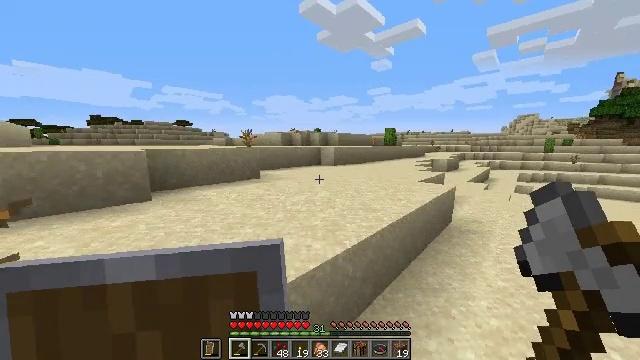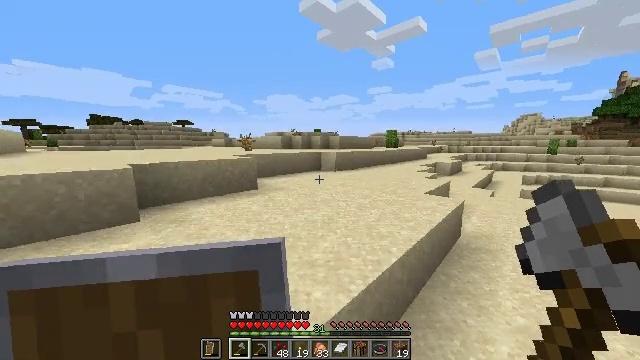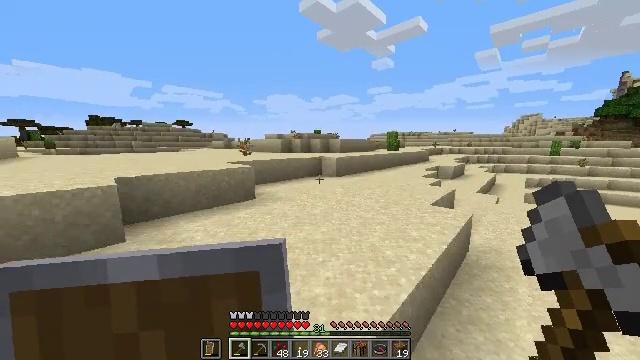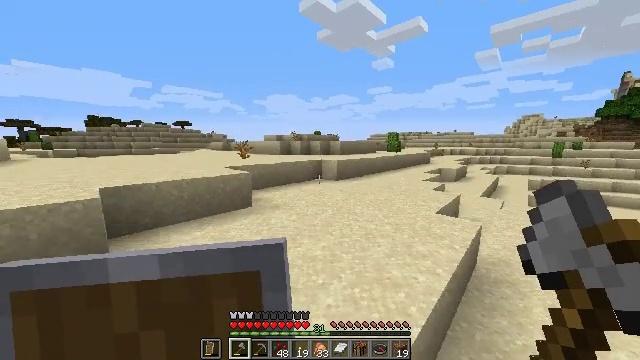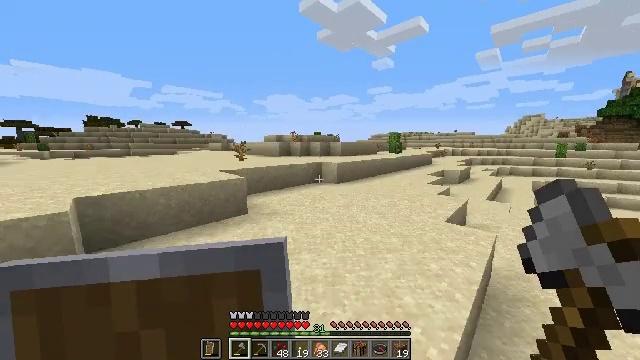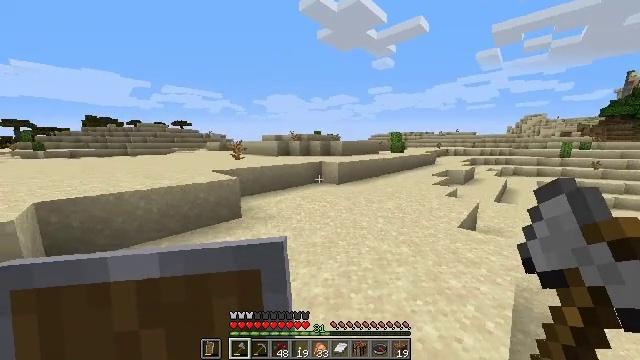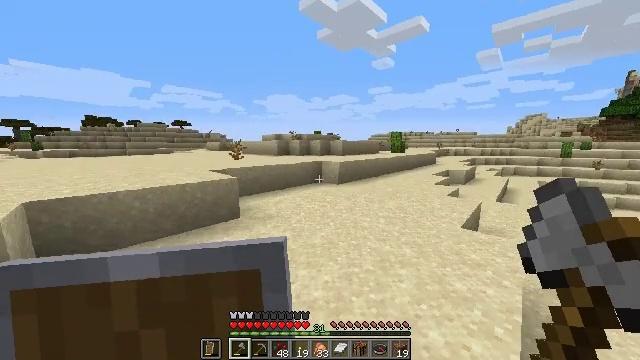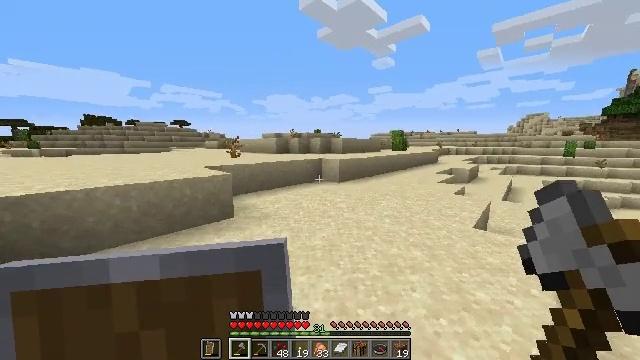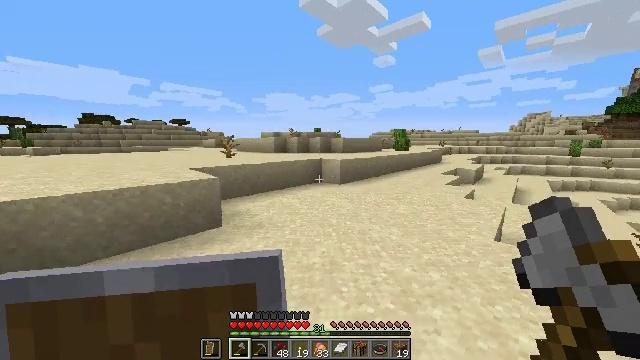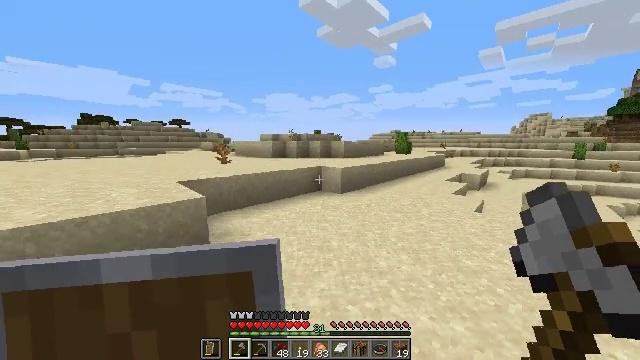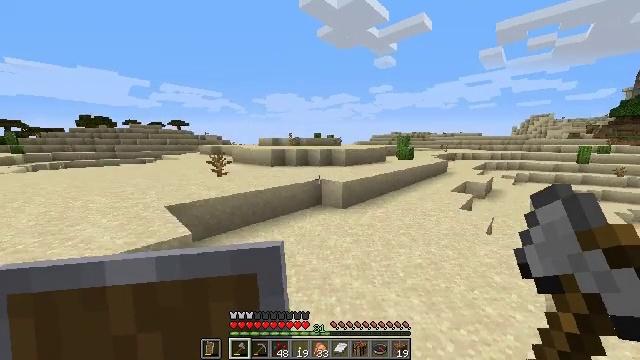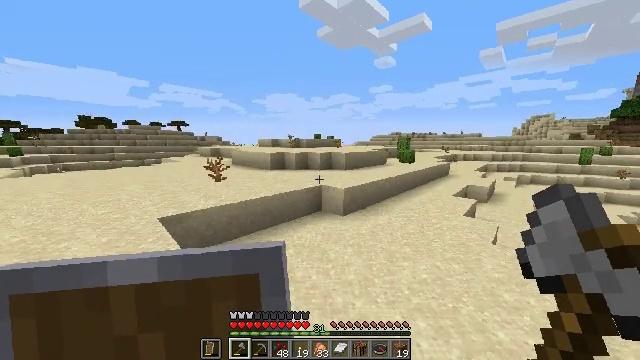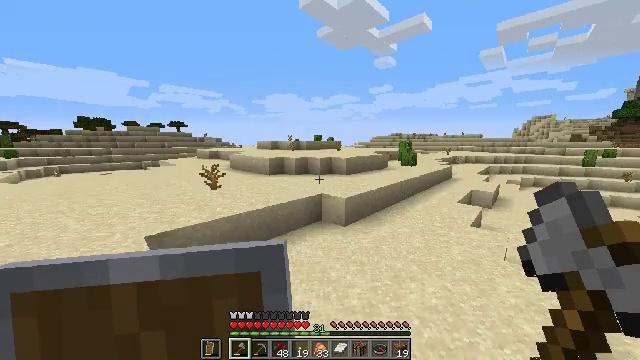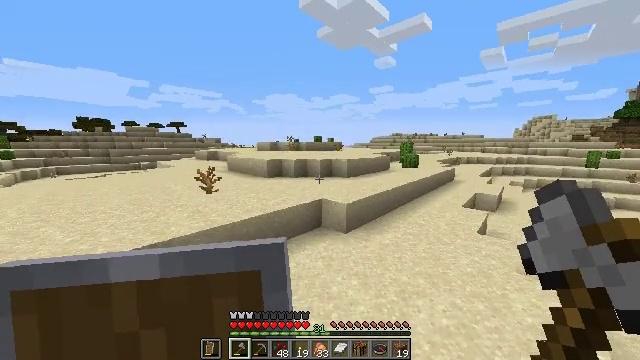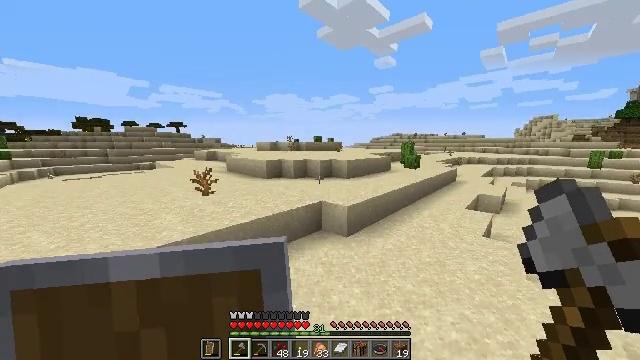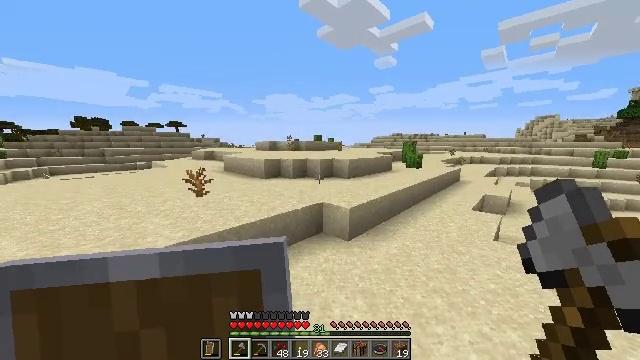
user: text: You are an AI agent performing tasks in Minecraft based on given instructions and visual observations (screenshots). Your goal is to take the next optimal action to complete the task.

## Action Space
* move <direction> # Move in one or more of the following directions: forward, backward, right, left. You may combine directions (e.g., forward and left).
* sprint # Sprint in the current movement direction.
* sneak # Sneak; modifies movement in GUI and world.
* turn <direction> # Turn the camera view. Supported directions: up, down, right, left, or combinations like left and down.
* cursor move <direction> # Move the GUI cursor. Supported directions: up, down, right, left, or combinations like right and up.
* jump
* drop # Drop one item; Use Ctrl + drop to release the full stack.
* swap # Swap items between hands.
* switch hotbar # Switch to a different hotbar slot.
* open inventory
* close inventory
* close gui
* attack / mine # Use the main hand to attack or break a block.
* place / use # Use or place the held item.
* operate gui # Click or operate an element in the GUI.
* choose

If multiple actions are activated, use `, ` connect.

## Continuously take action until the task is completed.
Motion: motion action
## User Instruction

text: Break the sand block.
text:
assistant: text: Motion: move forward, jump
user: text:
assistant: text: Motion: move forward
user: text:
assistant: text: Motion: move forward
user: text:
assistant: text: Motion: move forward
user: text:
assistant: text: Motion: move forward
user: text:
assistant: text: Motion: move forward
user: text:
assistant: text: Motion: move forward
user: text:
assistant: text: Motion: move forward
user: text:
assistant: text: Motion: move forward, jump
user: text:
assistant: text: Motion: move forward, jump
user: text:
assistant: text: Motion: move forward, jump
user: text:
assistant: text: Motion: move forward, jump
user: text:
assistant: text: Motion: move forward
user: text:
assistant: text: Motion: move forward
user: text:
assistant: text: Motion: move forward
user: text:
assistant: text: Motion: move forward
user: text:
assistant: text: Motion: move forward
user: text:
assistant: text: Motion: move forward
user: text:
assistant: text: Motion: move forward, turn left
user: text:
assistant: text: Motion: move forward, turn left
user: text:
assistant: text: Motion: move forward
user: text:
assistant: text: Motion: move forward
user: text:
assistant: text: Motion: move forward, turn left
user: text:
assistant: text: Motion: move forward
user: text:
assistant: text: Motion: move forward, jump
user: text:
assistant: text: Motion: move forward, jump
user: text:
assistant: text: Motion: move forward, jump
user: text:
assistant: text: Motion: move forward, jump
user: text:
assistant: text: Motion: move forward, jump
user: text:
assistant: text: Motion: move forward